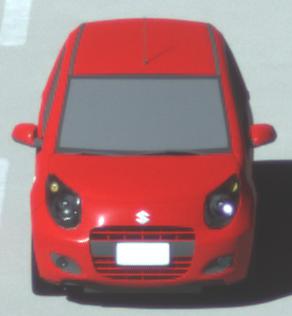
Make: Suzuki
Model: Alto 1.0
Detailed model: Alto (V)
Model produced from: 2011/02
Model produced until: 2011/03
Doors: 5
Color: red
Road condition: dry road
Daytime: morning or afternoon
Contrast: high contrast